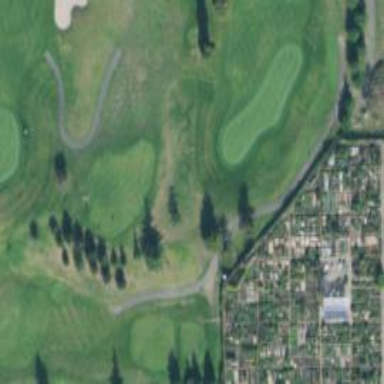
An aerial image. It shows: Path for golf carts.